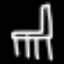
Label: chair